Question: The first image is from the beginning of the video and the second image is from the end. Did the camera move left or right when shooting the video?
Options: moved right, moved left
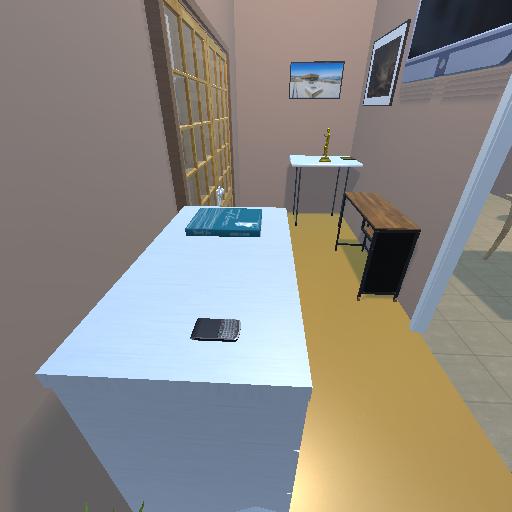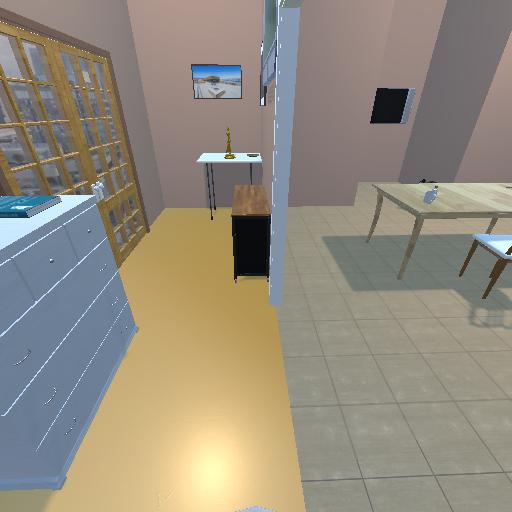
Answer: moved right